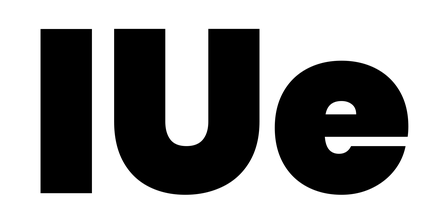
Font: Poppins-Black